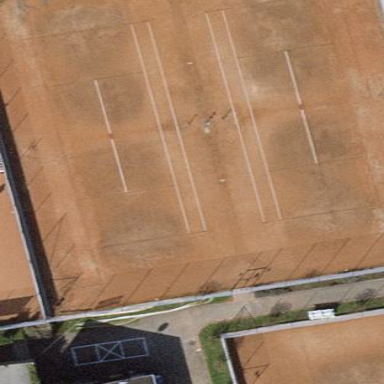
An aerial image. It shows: Clay tennis court in leisure land pitch.